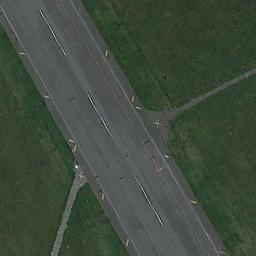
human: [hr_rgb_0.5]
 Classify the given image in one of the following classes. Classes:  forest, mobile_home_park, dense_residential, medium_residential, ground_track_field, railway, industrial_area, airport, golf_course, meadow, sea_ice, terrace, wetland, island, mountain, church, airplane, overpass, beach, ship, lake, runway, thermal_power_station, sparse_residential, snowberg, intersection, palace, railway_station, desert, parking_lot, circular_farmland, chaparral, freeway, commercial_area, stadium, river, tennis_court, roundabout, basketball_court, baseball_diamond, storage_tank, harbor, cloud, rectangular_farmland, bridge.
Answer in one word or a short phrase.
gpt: runway